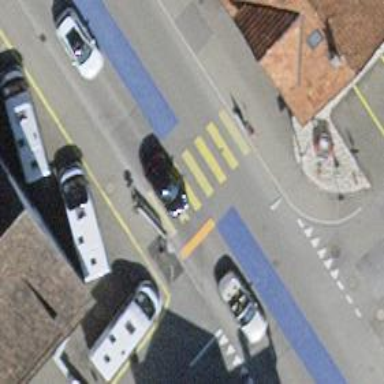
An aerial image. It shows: Uncontrolled road crossing.